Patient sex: M
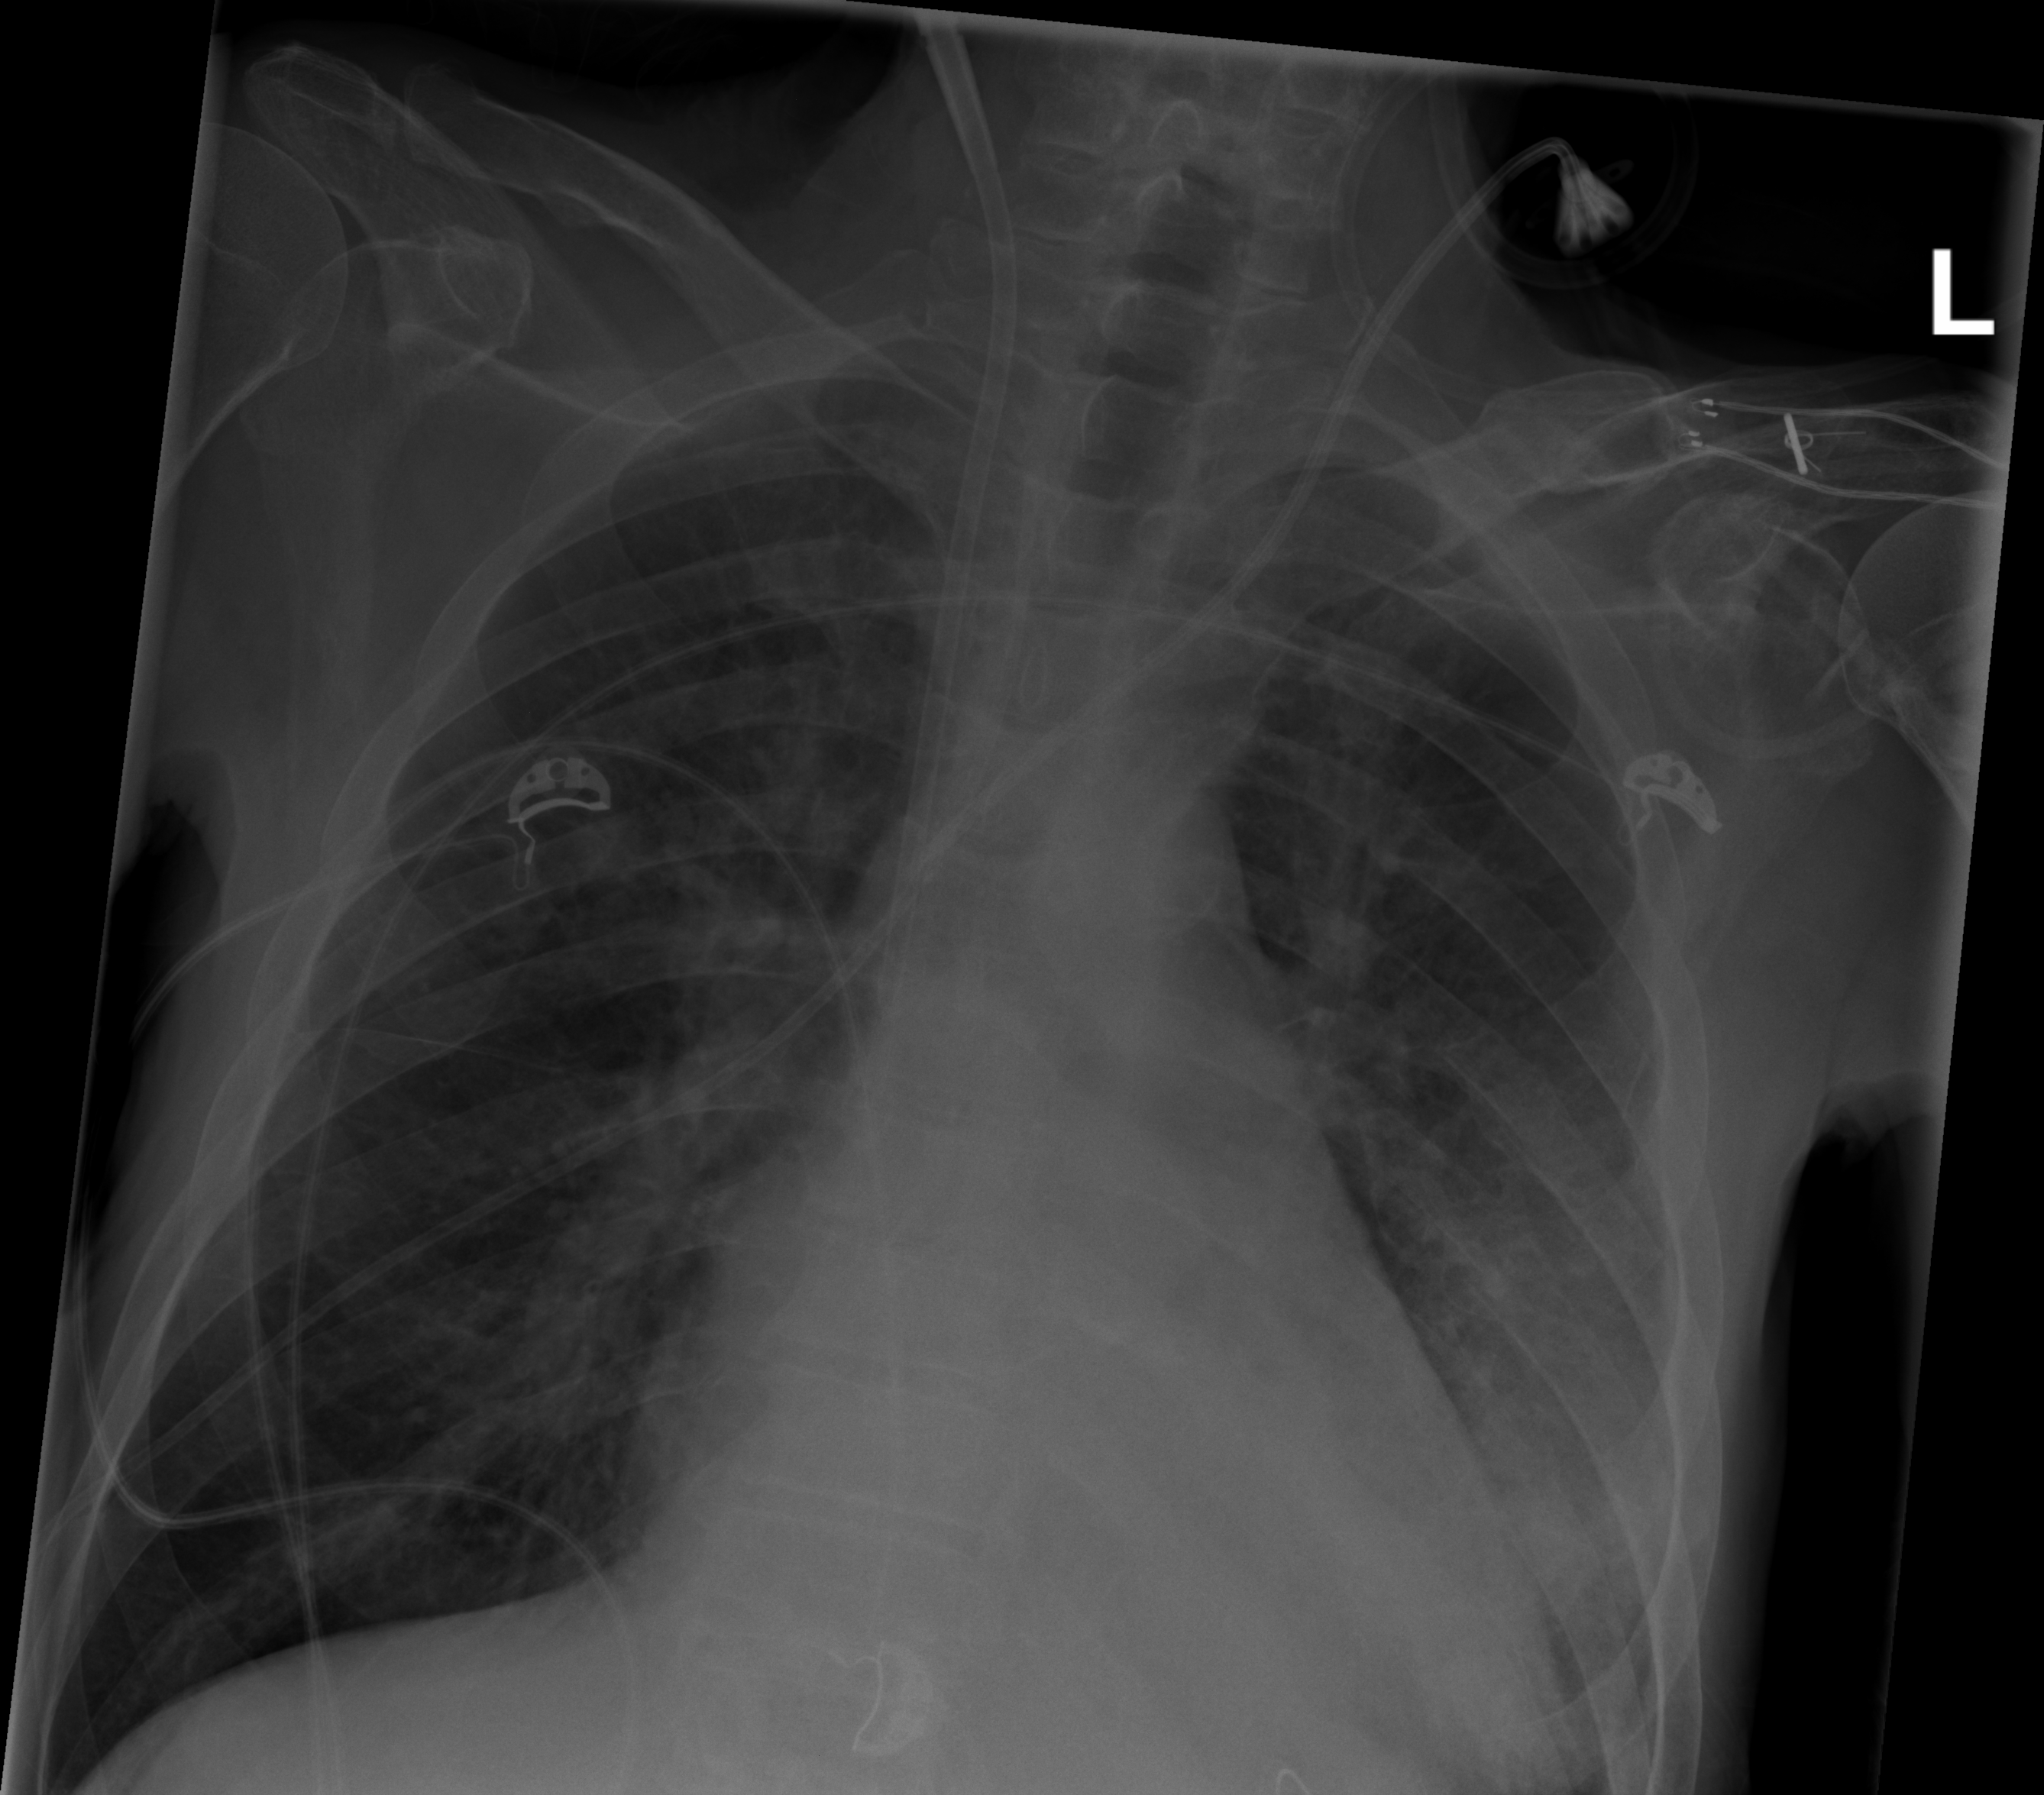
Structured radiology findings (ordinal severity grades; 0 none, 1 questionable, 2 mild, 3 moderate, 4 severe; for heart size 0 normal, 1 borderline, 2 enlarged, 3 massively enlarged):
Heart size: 1
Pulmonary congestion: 2
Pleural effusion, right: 0
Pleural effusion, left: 2
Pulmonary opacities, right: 2
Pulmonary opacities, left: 2
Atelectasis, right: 2
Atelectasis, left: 2